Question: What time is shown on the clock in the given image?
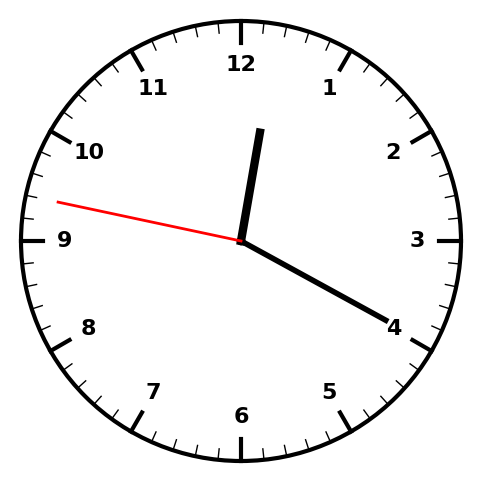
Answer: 12:19:47